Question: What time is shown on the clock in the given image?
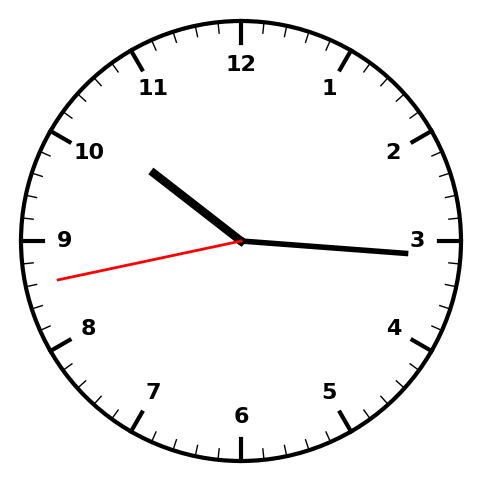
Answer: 10:15:43